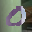
Label: 0